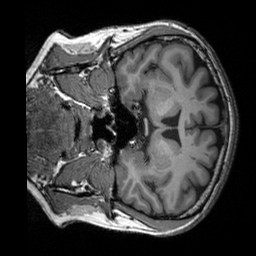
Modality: T1w
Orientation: coronal
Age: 56
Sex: male
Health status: healthy
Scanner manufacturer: siemens
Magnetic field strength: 3 T
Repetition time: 2.3 s
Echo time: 0.00303 s